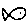
Label: fish